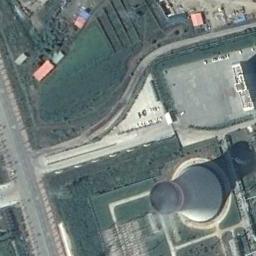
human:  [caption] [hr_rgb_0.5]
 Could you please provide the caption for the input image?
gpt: There are many buildings of different shapes next to the thermal power station .

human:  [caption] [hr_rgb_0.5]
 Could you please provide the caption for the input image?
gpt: The thermal power station is on the grass next to some buildings with white mist above .

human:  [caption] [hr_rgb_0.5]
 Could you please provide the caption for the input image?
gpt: There are two thermal power stations next to the buildings .

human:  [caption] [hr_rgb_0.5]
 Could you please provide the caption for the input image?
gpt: There is a steaming cooling tower in the thermal power station, Surrounded by a large green area .

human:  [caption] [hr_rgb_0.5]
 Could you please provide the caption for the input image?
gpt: There are some green meadows and a chimney on the thermal power station .